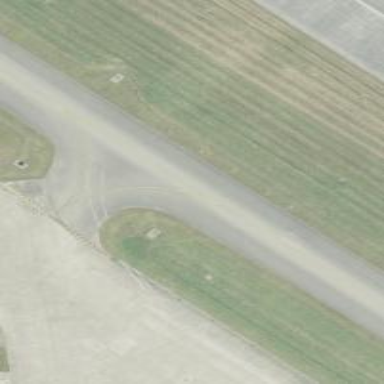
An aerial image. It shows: Image of taxiway at airport.